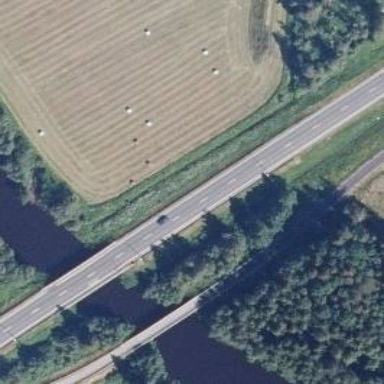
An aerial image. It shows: Bridge with asphalt surface carrying trunk highway.